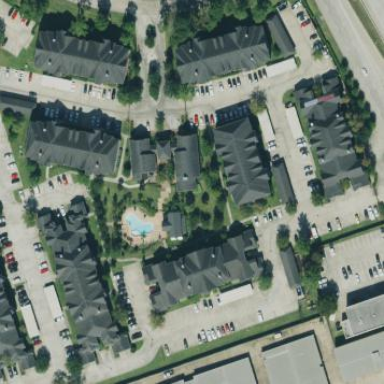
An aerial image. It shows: Residential area with apartments.